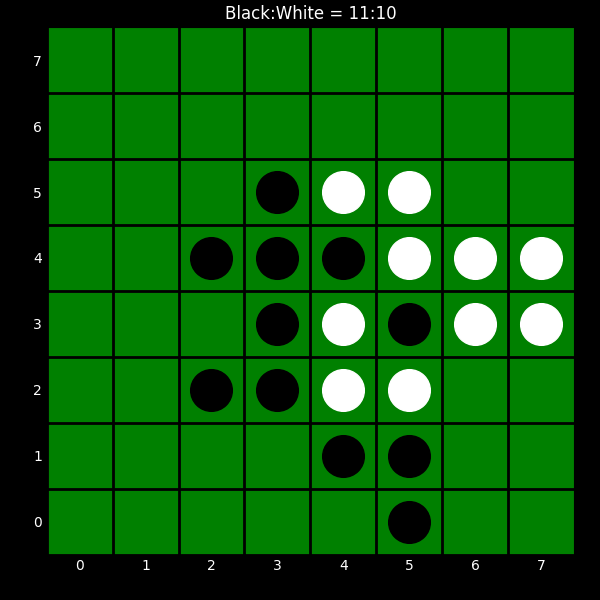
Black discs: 11
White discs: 10